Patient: sex M, age 17
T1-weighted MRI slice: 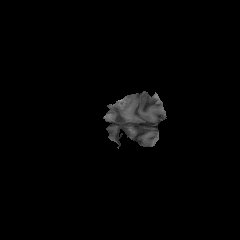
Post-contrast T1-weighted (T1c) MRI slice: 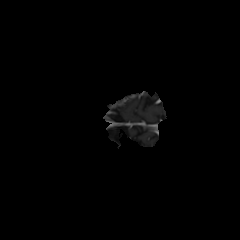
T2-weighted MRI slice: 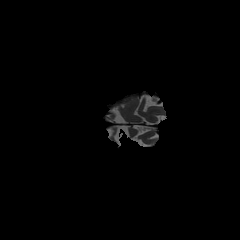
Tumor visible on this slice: no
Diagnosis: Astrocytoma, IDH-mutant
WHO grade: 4